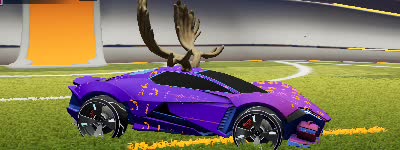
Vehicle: werewolf